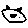
Label: cat